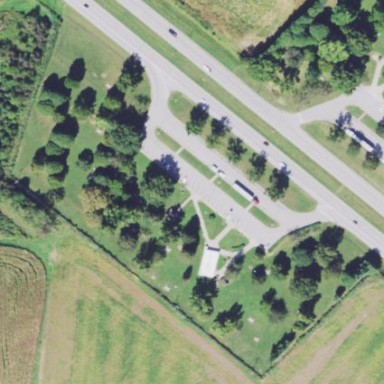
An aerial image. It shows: Rest area on the road.